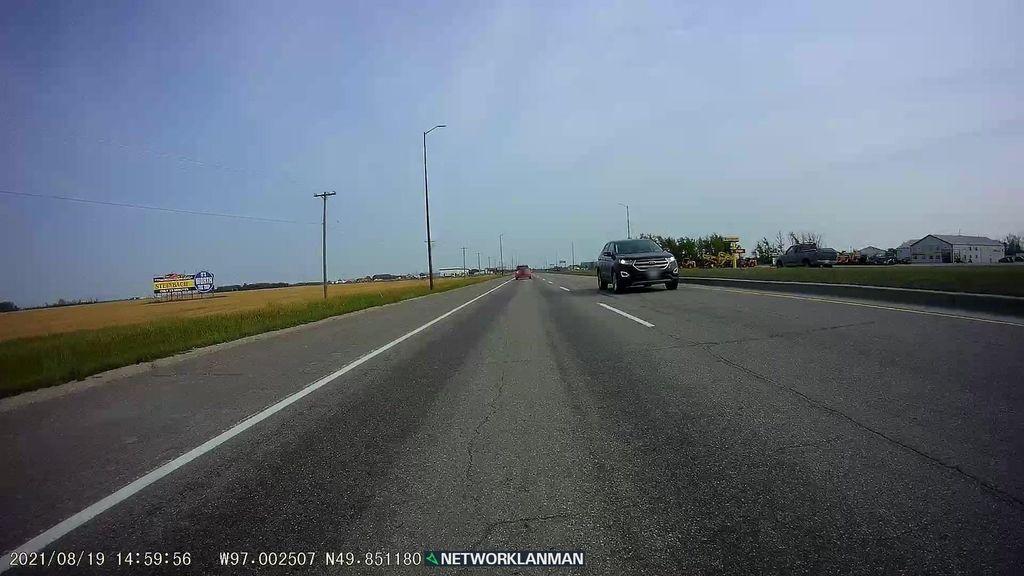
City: winnipeg